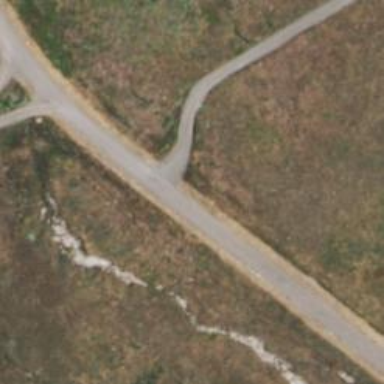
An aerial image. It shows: Road classified as unclassified leading to military base.